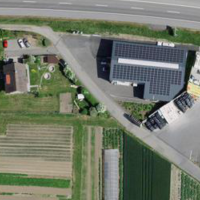
EUNIS habitat code: 57
Species observed at this site:
Buteo buteo